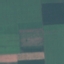
Land use / land cover: AnnualCrop